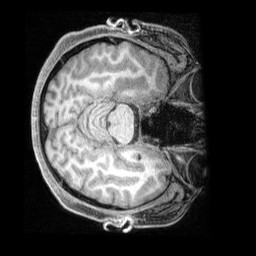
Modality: T1w
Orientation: axial
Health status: healthy
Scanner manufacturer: siemens
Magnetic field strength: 3 T
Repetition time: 2.4 s
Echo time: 0.00201 s